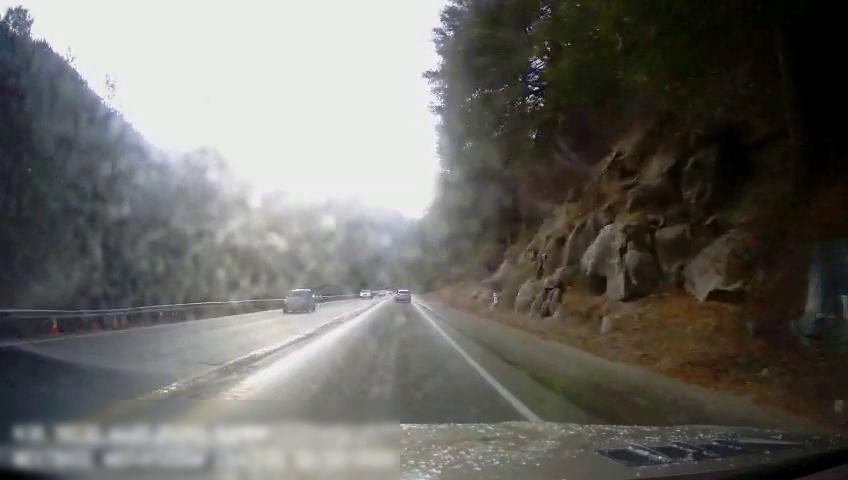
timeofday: Day
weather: Sunny
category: Drivable Space
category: Vehicles | Car
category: Vehicles | Car
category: Vehicles | Car
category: Lanes | Opposite Lane
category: Lanes | Opposite Lane
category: Lanes | Current Lane
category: Lanes | Current Lane
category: Lanes | Current Lane